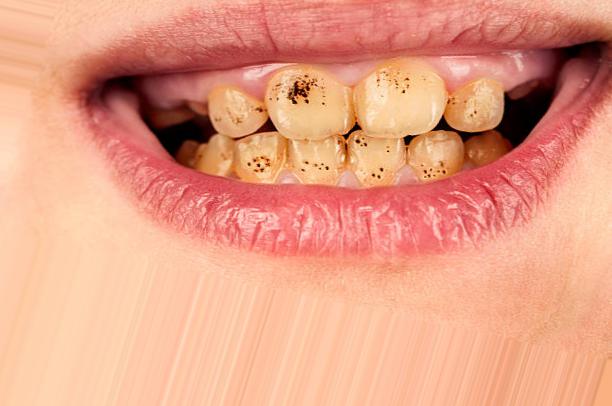
Condition: Tooth Discoloration